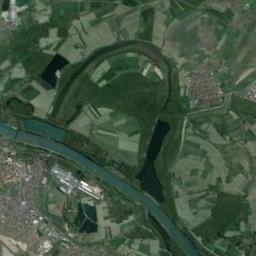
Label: river